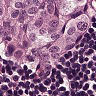
Metastatic tissue present: yes